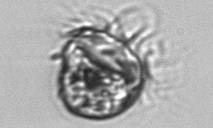
Label: Leegaardiella_ovalis